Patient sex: M
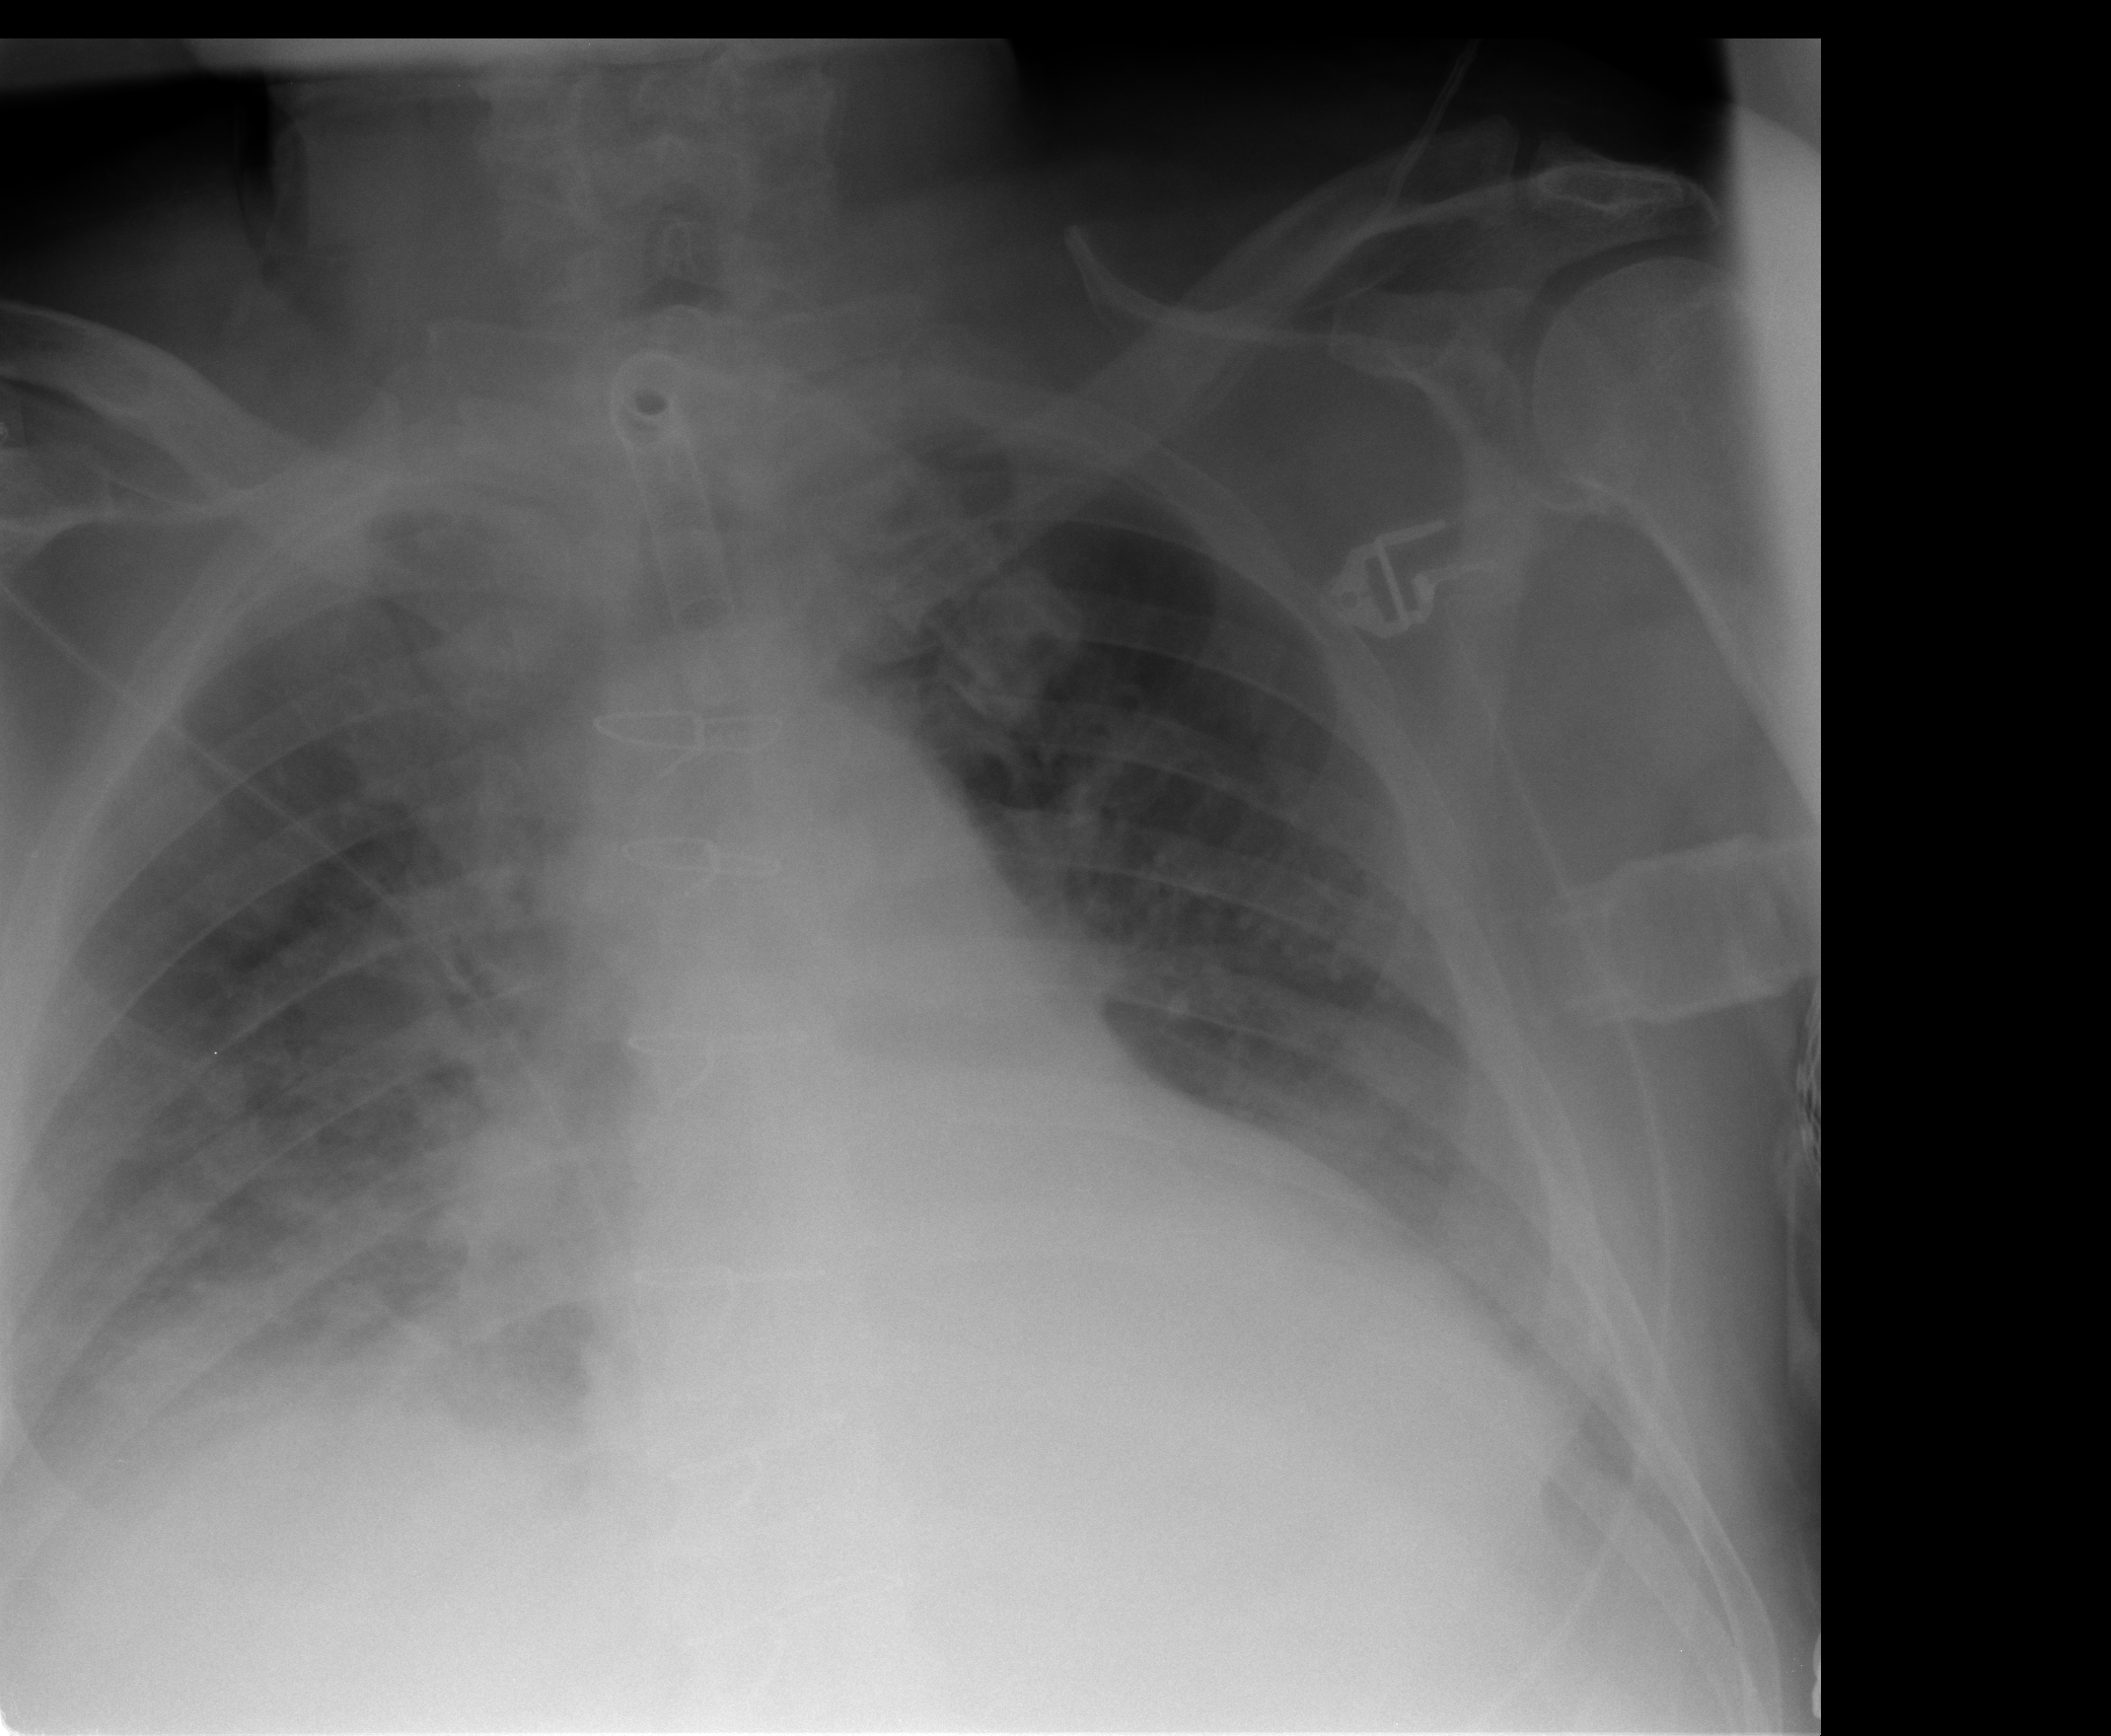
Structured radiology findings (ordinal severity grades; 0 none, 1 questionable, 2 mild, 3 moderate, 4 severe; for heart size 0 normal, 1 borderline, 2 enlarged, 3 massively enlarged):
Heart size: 2
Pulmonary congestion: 2
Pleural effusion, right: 2
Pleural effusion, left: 1
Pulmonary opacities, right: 2
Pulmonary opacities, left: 0
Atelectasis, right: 3
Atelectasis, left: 0